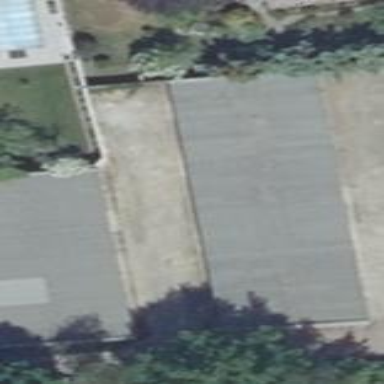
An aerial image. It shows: Garage.